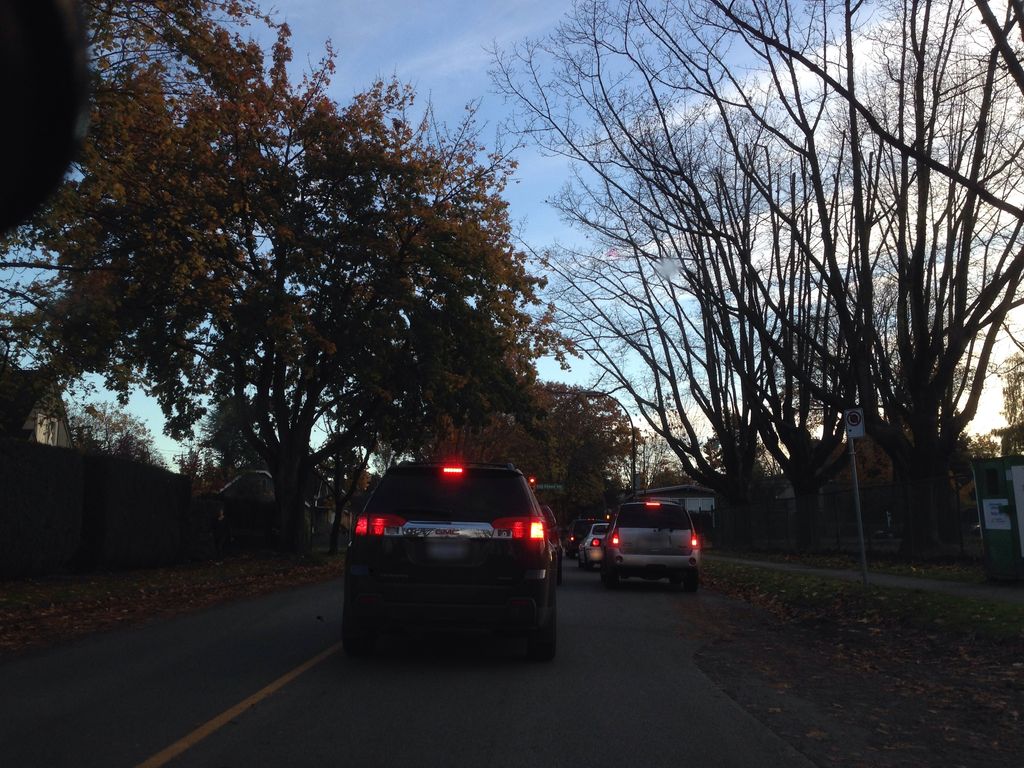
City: vancouver